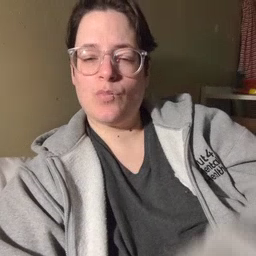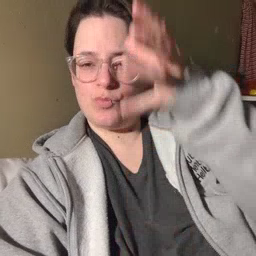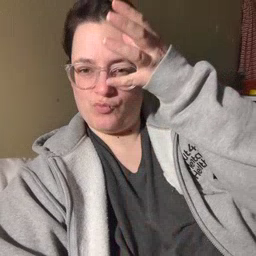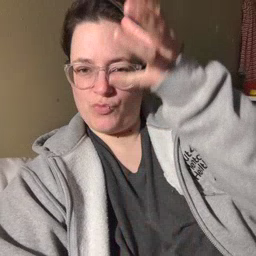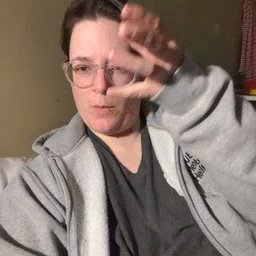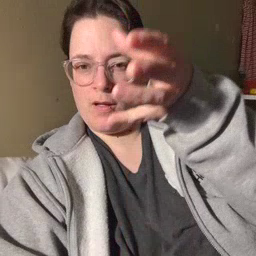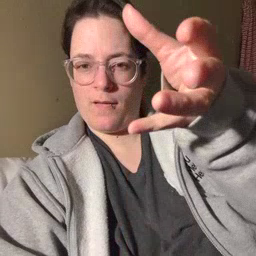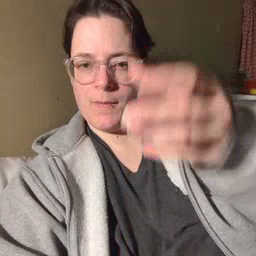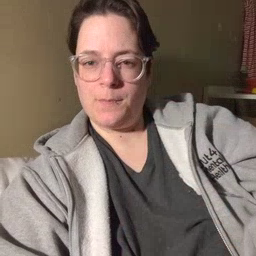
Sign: grandpa